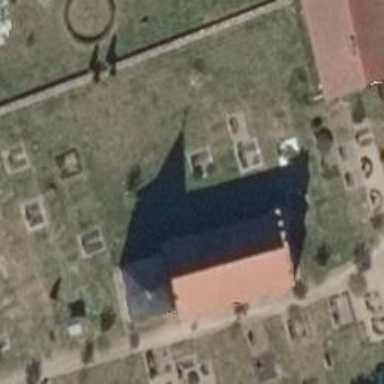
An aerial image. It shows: Place of worship.